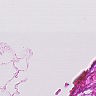
Metastatic tissue present: no